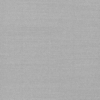
Label: dusty